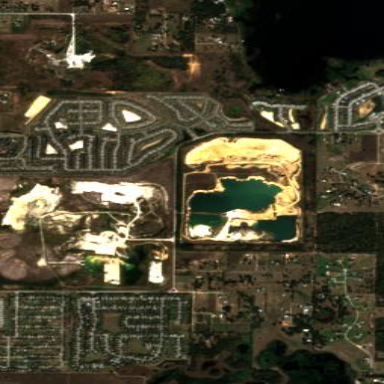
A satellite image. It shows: Quarry area.